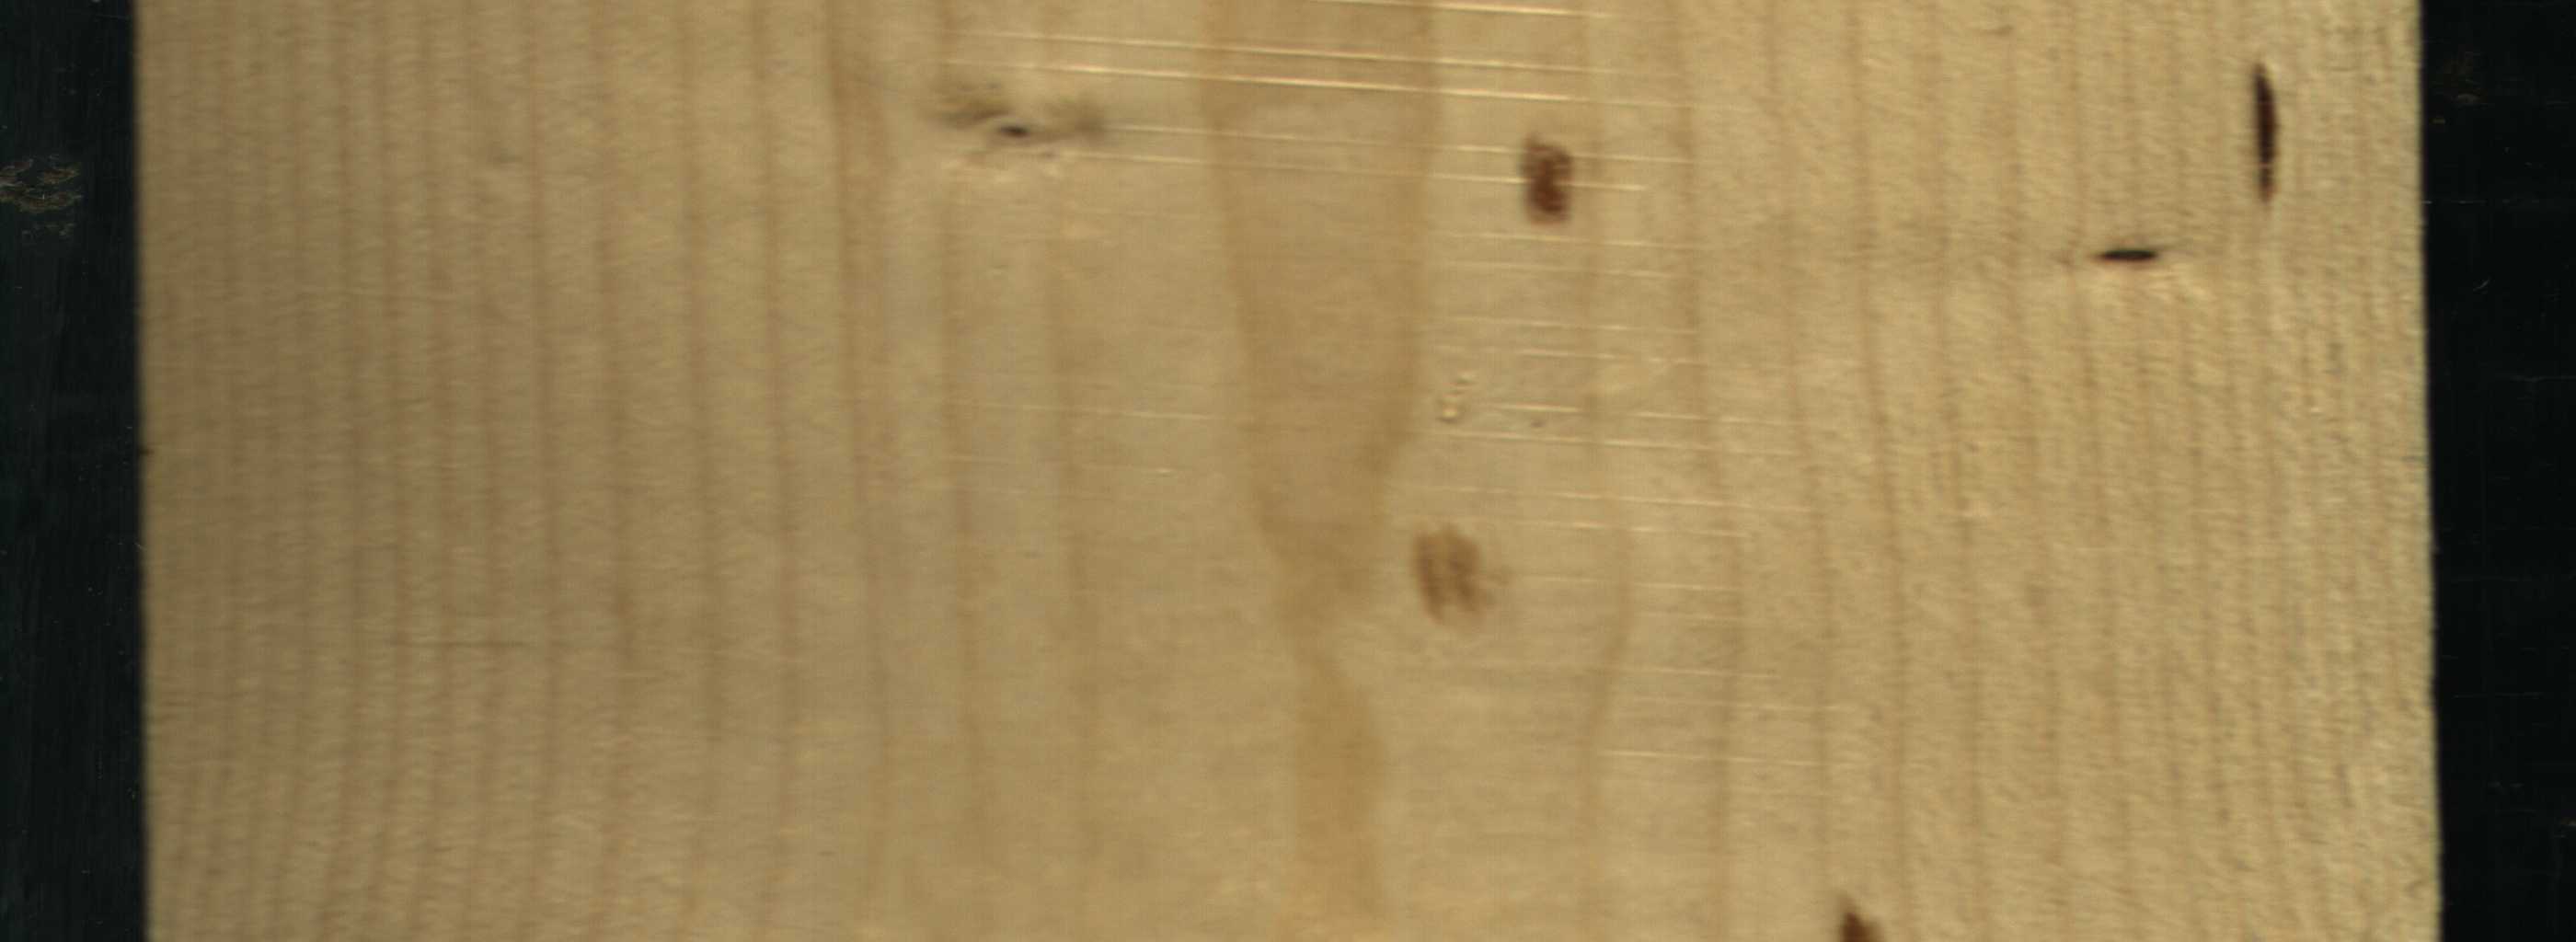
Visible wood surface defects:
resin
resin
resin
Dead_Knot
Live_Knot